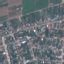
Land use / land cover: Residential